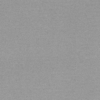
Label: dusty